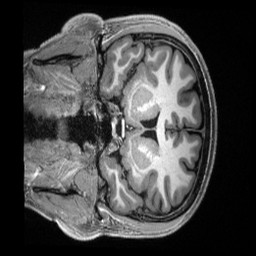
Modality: T1w
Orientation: coronal
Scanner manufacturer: siemens
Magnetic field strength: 3 T
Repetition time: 2.5 s
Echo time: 0.00231 s